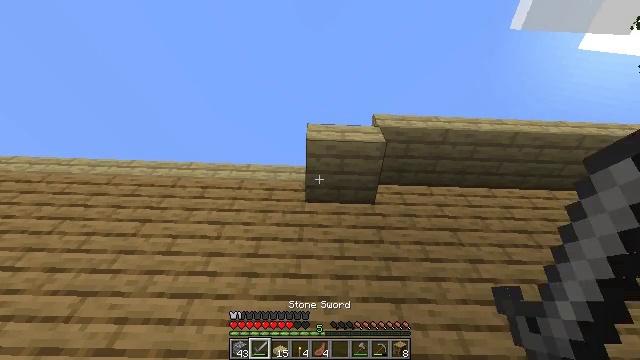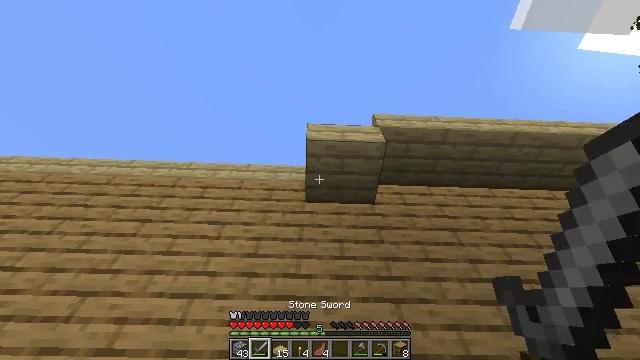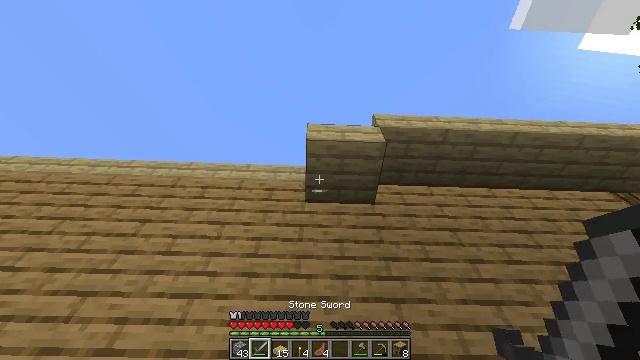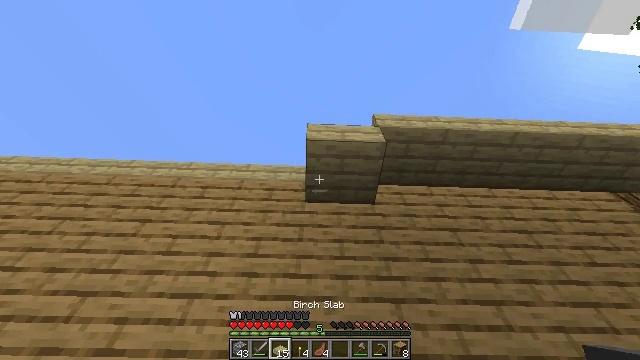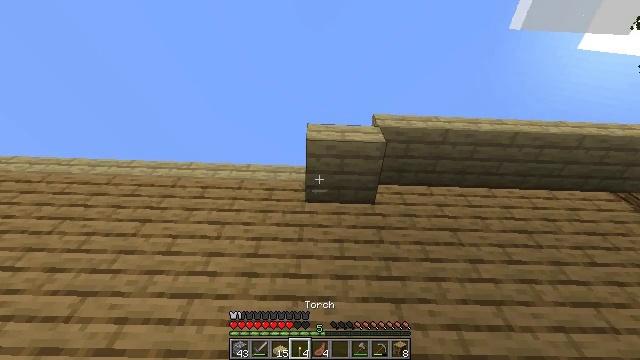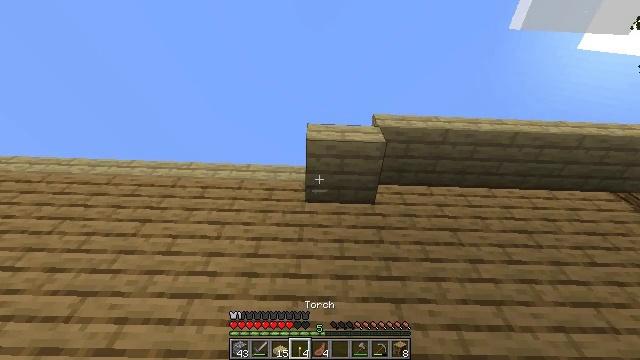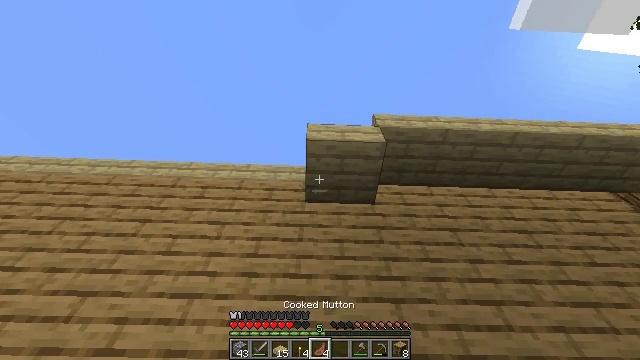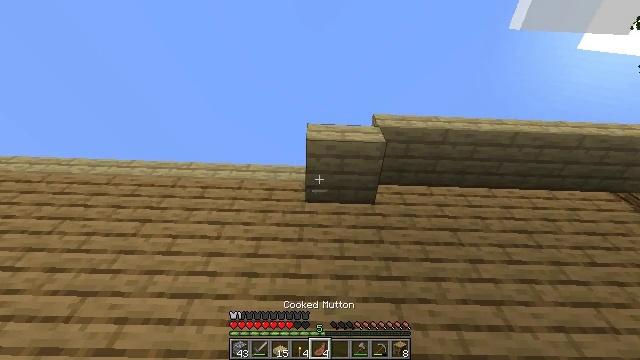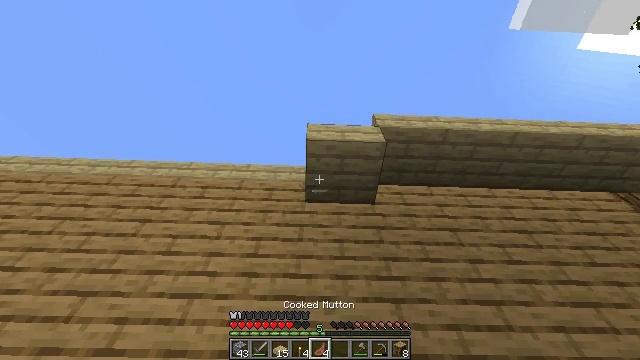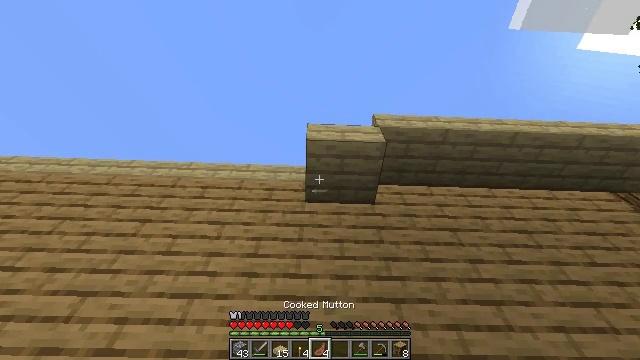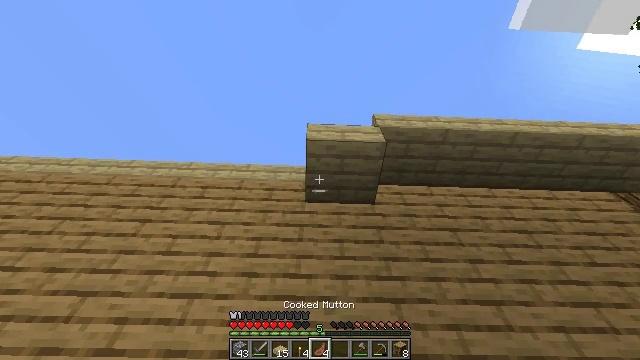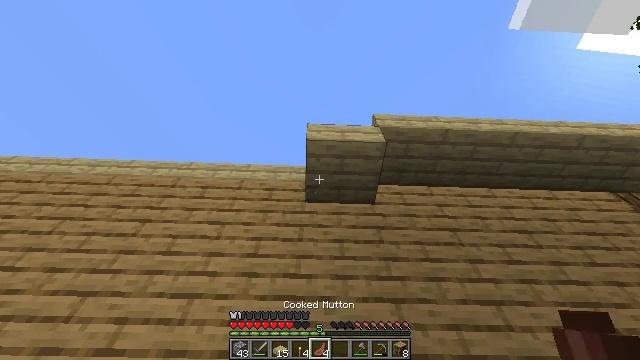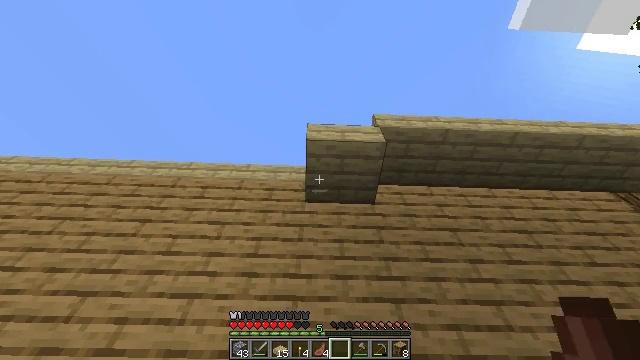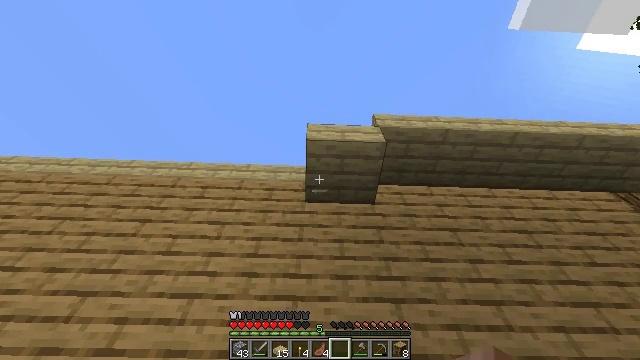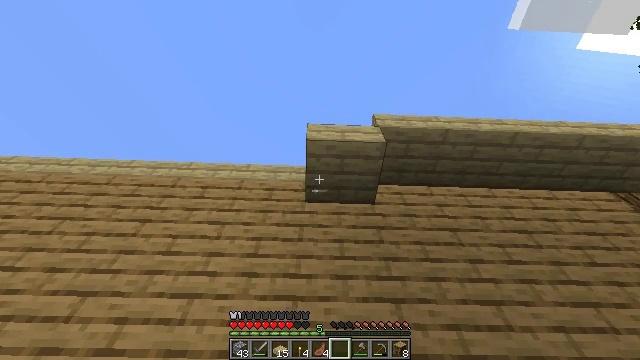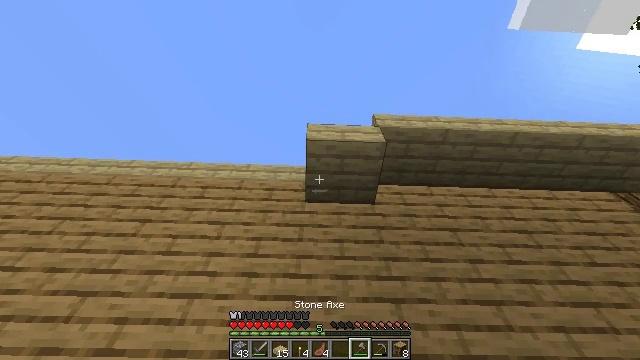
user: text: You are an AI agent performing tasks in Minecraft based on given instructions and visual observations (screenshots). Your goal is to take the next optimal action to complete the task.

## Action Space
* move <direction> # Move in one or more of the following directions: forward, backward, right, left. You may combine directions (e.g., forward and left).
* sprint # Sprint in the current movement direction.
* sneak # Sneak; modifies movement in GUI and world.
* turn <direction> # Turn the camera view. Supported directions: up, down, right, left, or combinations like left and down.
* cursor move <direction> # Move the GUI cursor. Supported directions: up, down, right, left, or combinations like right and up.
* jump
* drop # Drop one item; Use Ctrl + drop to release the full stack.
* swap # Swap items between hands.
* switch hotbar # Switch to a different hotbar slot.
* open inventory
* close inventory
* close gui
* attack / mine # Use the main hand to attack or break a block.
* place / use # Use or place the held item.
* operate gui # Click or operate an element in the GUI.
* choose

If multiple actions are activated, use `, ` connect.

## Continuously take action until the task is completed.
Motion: motion action
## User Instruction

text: Mine birch slab from a built structure.
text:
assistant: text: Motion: no_op
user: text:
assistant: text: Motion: no_op
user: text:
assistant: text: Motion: no_op
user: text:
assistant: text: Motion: no_op
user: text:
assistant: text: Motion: no_op
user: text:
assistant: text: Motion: no_op
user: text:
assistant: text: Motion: no_op
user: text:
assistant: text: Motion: no_op
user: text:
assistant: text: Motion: no_op
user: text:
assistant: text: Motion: no_op
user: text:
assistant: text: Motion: no_op
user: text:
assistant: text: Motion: no_op
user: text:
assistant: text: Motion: no_op
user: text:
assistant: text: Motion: no_op
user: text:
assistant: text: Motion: no_op
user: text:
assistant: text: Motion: no_op
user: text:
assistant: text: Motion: no_op
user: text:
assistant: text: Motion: no_op
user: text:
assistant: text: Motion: no_op
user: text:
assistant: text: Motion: no_op
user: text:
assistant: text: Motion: no_op
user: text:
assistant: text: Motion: no_op
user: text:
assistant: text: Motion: no_op
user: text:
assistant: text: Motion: no_op
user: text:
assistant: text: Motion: no_op
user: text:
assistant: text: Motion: turn up
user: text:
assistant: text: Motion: no_op
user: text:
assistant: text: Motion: no_op
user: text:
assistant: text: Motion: no_op
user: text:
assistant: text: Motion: attack / mine